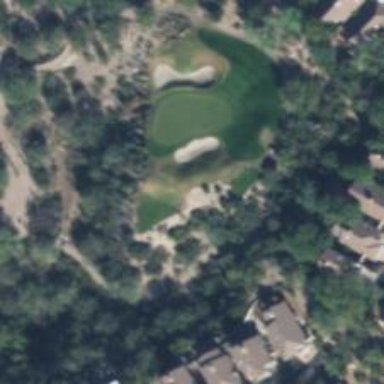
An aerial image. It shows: Footway that serves as golf path.